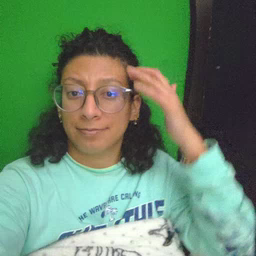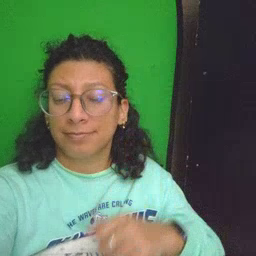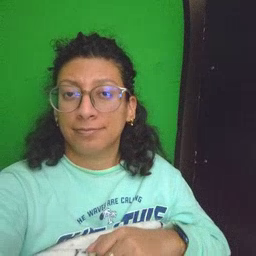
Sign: stay